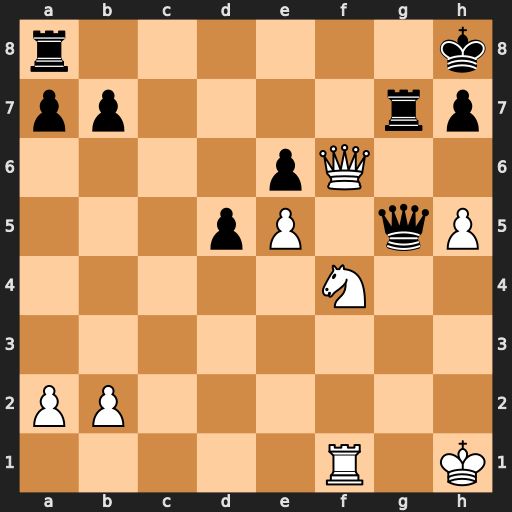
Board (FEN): r6k/pp4rp/4pQ2/3pP1qP/5N2/8/PP6/5R1K
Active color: w
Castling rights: -
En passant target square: -
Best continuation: Ng6+ Qxg6 hxg6